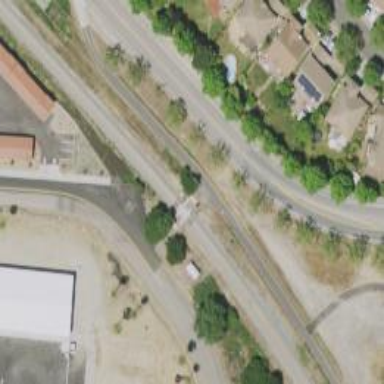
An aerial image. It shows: Railway crossing.